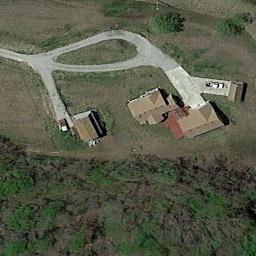
Label: residential